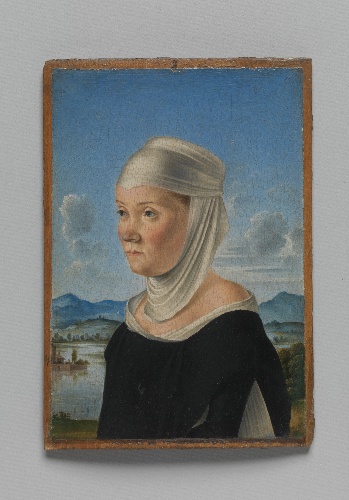
Title: Portrait of a Woman, Possibly a Nun of San Secondo; (verso) Scene in Grisaille
Artist: Jacometto (Jacometto Veneziano)
Artist bio: Italian, active Venice by ca. 1472–died before 1498
Date: ca. 1485–95
Object type: Painting
Classification: Paintings
Medium: Oil on wood; (verso: oil and gold on wood)
Dimensions: Overall 4 x 2 7/8 in. (10.2 x 7.3 cm); recto and verso, painted surface 3 3/4 x 2 1/2 in. (9.5 x 6.4 cm)
Department: Robert Lehman Collection
Credit line: Robert Lehman Collection, 1975
Accession year: 1975
Repository: Metropolitan Museum of Art, New York, NY
Tags: Portraits|Women